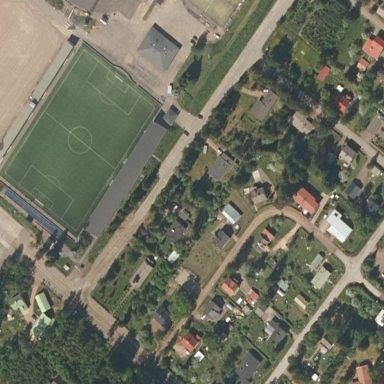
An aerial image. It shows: Soccer pitch with grass paver surface for leisure sports.